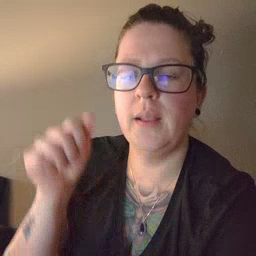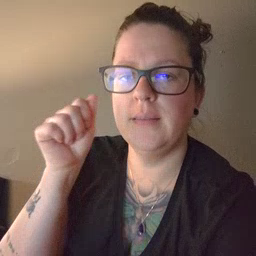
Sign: aunt